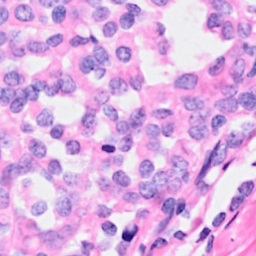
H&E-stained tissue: Breast